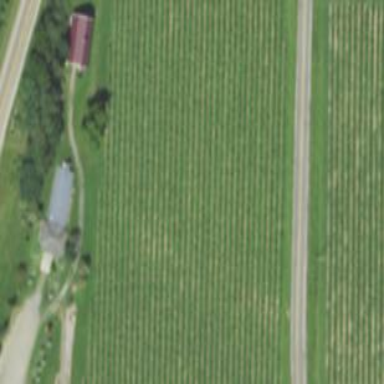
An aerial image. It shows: Vineyard where grapes are grown.